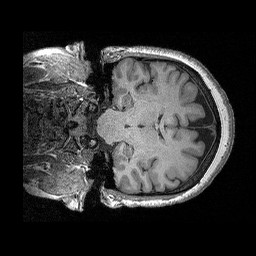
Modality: T1w
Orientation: coronal
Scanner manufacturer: siemens
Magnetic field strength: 3 T
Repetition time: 2.3 s
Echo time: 0.00298 s